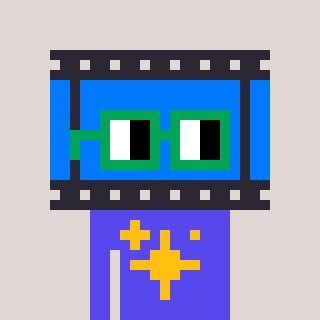
a pixel art character with square green glasses, a film strip-shaped head and a computerblue-colored body on a warm background